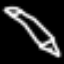
Label: pencil